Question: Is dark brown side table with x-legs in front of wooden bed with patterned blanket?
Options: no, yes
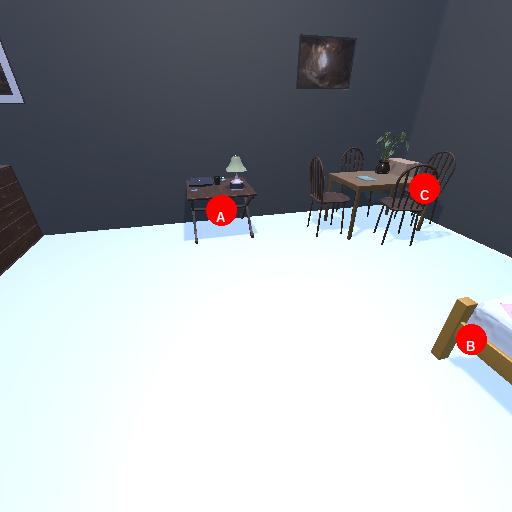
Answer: no